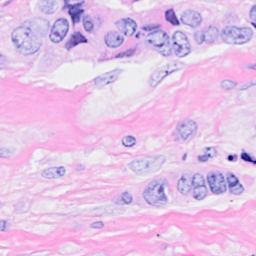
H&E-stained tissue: Breast